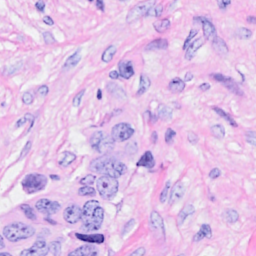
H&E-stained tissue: Breast